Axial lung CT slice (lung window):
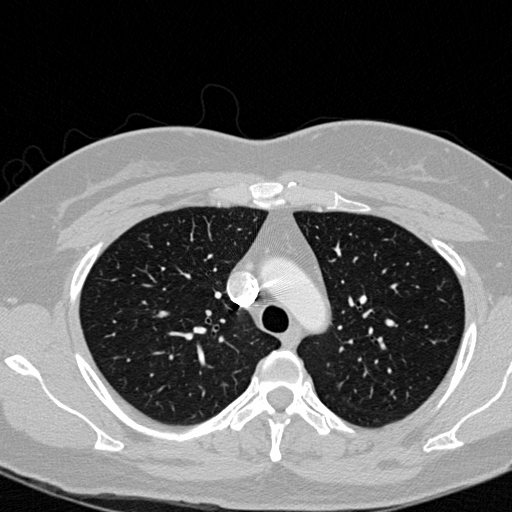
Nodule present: no